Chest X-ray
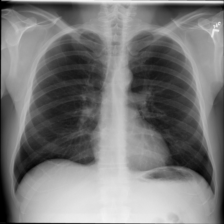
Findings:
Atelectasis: negative
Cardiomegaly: negative
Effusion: negative
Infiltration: negative
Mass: negative
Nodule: negative
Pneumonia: negative
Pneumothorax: negative
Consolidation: negative
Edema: negative
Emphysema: negative
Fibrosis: negative
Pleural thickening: negative
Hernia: negative